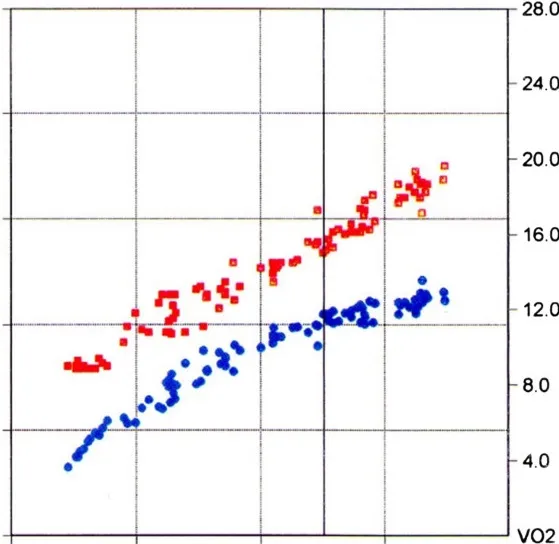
Oxygen pulse (VO2/HR) at the time of the diagnosis. x-axis: VO2; left y-axis: heart rate (HR) represented by red dots; right y-axis: VO2/HR represented by blue dots.
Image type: electrography (ekg)